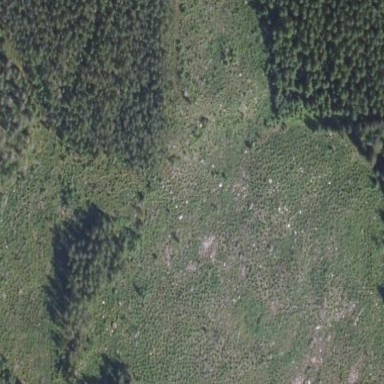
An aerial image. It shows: Clearcut man-made area surrounded by scrub vegetation.